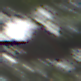
Verkehrszeichen: RadverkehrRechts
Umgebung: Outdoor, RoadRail
Tageszeit: MorningAfternoon
Wetter: Clear
Licht: Natural
Jahreszeit: NotSpecified
Kontrast: LowContrast